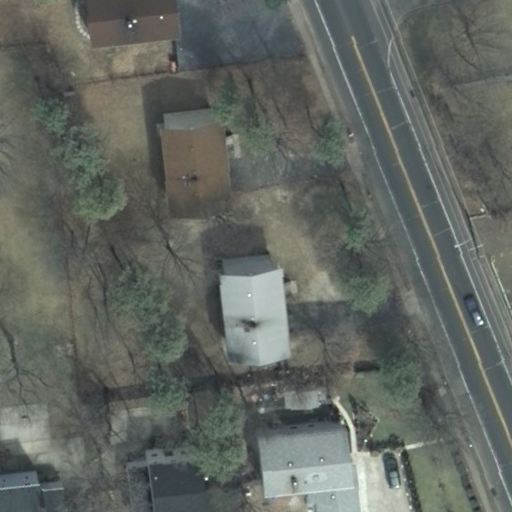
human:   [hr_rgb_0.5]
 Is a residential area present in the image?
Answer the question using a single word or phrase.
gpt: yes

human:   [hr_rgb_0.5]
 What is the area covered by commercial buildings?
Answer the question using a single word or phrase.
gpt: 0m2

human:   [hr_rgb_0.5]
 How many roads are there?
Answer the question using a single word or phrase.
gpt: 1

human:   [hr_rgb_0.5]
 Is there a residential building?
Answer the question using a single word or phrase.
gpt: yes

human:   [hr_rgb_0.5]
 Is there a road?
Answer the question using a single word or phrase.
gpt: yes

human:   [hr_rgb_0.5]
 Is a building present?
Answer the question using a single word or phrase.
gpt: yes

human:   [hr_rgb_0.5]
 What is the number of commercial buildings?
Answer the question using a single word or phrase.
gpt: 0

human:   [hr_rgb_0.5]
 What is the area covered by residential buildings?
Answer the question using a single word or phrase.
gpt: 1075m2

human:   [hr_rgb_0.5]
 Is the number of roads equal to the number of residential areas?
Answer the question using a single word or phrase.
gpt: yes

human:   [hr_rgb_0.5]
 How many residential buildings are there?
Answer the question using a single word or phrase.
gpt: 6

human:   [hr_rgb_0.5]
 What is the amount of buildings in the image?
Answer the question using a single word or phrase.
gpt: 6

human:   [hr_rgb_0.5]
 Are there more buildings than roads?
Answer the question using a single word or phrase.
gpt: yes

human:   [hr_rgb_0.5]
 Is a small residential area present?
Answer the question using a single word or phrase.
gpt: no

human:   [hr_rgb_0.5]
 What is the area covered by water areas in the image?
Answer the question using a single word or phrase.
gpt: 0m2

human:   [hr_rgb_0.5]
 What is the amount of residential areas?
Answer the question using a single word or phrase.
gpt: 1

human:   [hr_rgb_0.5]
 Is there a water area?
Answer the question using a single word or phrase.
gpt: no

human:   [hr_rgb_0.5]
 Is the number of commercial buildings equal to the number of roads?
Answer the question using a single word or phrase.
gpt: no

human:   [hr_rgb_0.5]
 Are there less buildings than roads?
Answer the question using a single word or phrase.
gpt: no

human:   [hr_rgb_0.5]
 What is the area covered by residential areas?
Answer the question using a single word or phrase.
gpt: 10611m2

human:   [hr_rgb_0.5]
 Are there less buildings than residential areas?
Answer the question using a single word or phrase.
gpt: no

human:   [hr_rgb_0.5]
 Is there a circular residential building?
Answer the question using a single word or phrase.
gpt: no

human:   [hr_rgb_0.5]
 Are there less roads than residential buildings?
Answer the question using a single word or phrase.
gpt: yes

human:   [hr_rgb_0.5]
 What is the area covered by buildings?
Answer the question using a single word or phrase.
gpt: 1075m2

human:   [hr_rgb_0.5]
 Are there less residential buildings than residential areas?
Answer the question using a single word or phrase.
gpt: no

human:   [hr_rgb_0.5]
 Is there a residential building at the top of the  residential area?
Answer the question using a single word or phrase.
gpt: yes

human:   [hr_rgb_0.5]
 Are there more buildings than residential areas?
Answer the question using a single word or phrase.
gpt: yes

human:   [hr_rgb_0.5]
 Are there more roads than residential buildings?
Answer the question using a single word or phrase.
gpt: no

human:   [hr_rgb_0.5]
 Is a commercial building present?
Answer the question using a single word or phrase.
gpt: no

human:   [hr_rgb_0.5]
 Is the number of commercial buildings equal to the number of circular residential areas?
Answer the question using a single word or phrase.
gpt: yes

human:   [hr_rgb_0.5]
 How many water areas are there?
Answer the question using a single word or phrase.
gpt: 0

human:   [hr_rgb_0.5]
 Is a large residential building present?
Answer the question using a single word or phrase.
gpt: no

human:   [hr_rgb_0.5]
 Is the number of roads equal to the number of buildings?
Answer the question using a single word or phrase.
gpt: no

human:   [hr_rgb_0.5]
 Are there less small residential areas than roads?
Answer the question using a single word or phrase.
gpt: yes

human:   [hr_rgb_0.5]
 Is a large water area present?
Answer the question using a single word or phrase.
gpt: no

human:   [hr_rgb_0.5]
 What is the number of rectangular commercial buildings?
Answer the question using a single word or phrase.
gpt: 0

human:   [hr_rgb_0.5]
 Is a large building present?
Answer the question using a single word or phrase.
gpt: no

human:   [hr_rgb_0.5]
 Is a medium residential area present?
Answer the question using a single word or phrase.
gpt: no

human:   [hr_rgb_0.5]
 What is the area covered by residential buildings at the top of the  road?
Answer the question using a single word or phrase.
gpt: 348m2

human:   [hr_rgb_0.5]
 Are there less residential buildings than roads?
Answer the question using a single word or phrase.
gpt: no

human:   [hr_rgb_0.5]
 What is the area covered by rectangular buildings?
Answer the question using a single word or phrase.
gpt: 381m2

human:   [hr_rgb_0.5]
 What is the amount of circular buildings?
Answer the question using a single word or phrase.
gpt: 0

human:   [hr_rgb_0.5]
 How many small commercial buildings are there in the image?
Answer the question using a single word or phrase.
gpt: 0

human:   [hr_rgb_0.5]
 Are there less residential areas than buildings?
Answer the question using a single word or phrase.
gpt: yes

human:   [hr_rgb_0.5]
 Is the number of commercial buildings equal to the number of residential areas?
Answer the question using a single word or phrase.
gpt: no

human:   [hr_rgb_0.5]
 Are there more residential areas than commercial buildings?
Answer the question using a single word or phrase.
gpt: yes

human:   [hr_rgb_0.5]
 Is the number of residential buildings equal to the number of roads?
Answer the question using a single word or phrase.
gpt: no

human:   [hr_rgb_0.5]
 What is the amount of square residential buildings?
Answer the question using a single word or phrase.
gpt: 0

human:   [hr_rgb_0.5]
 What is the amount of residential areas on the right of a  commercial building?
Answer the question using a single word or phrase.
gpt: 0

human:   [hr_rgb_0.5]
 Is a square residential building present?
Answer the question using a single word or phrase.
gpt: no

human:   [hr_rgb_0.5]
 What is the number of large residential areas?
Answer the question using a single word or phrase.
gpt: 1

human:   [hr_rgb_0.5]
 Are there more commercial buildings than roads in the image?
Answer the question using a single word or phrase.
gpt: no

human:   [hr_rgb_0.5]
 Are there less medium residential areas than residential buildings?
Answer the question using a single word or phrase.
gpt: yes

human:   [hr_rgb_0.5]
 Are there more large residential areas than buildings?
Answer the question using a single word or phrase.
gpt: no

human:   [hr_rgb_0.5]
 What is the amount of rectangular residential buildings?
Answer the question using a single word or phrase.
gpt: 3

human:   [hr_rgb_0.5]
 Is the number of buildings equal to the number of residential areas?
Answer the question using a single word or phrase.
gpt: no

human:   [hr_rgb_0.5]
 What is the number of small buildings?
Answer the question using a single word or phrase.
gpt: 1

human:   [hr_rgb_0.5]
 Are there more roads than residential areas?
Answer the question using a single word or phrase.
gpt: no

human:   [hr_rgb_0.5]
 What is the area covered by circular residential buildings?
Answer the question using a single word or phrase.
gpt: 0m2

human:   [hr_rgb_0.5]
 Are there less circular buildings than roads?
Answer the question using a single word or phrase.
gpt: yes

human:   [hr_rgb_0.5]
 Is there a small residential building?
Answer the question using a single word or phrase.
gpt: yes

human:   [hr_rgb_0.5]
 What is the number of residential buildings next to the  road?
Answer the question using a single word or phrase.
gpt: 6

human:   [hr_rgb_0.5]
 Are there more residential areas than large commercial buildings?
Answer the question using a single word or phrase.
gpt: yes

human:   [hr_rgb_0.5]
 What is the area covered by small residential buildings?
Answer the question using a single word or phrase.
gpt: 32m2

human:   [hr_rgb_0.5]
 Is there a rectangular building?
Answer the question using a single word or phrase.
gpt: yes